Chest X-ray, AP view. Patient: 50 years old, sex M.
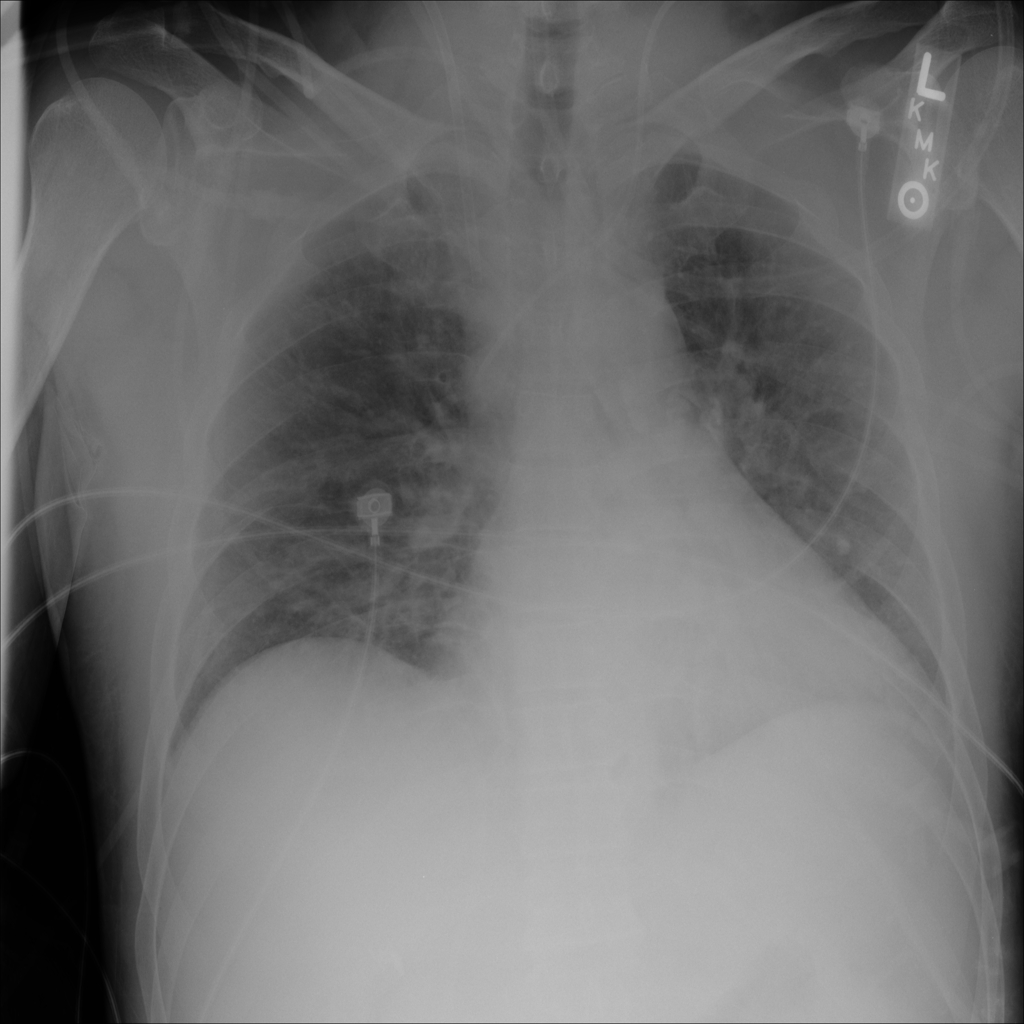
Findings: No Finding